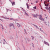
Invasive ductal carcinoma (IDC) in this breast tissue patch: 1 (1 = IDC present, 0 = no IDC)